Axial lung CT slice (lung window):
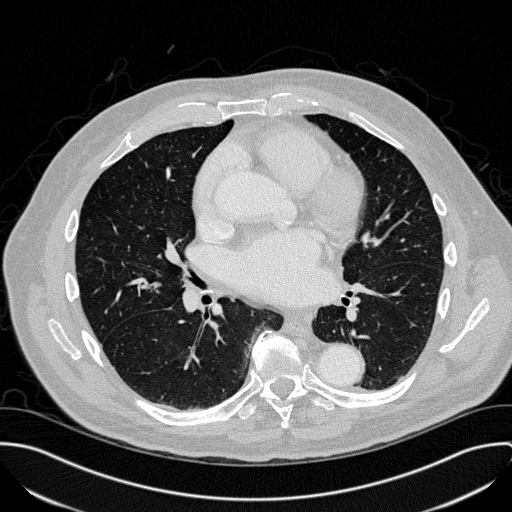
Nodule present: no